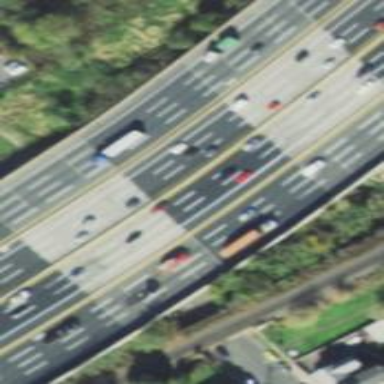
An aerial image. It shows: Motorway with embankment.